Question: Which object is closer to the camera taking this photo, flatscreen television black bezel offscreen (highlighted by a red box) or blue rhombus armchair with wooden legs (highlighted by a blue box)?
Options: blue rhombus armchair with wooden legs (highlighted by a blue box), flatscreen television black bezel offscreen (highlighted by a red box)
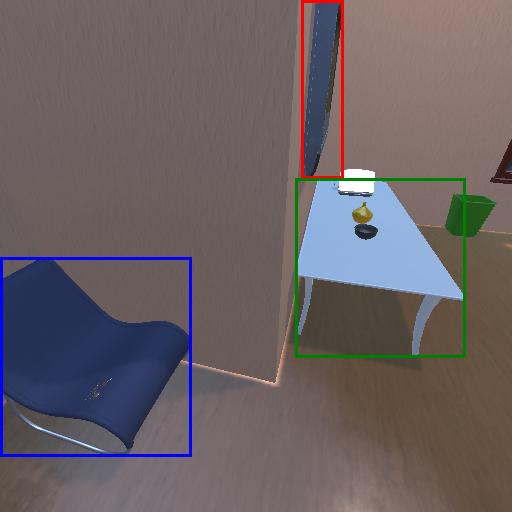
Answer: blue rhombus armchair with wooden legs (highlighted by a blue box)